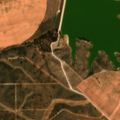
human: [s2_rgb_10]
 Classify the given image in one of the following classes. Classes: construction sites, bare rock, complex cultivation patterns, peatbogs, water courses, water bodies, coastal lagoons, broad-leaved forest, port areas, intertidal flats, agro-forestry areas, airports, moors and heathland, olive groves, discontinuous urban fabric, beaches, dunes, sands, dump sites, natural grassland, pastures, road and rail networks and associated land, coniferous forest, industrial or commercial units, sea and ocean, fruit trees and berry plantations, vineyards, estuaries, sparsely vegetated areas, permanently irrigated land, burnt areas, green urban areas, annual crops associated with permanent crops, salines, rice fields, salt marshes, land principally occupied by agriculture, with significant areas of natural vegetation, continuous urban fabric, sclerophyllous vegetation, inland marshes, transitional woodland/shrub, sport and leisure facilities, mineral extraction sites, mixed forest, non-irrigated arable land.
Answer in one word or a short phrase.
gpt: permanently irrigated land, olive groves, water bodies